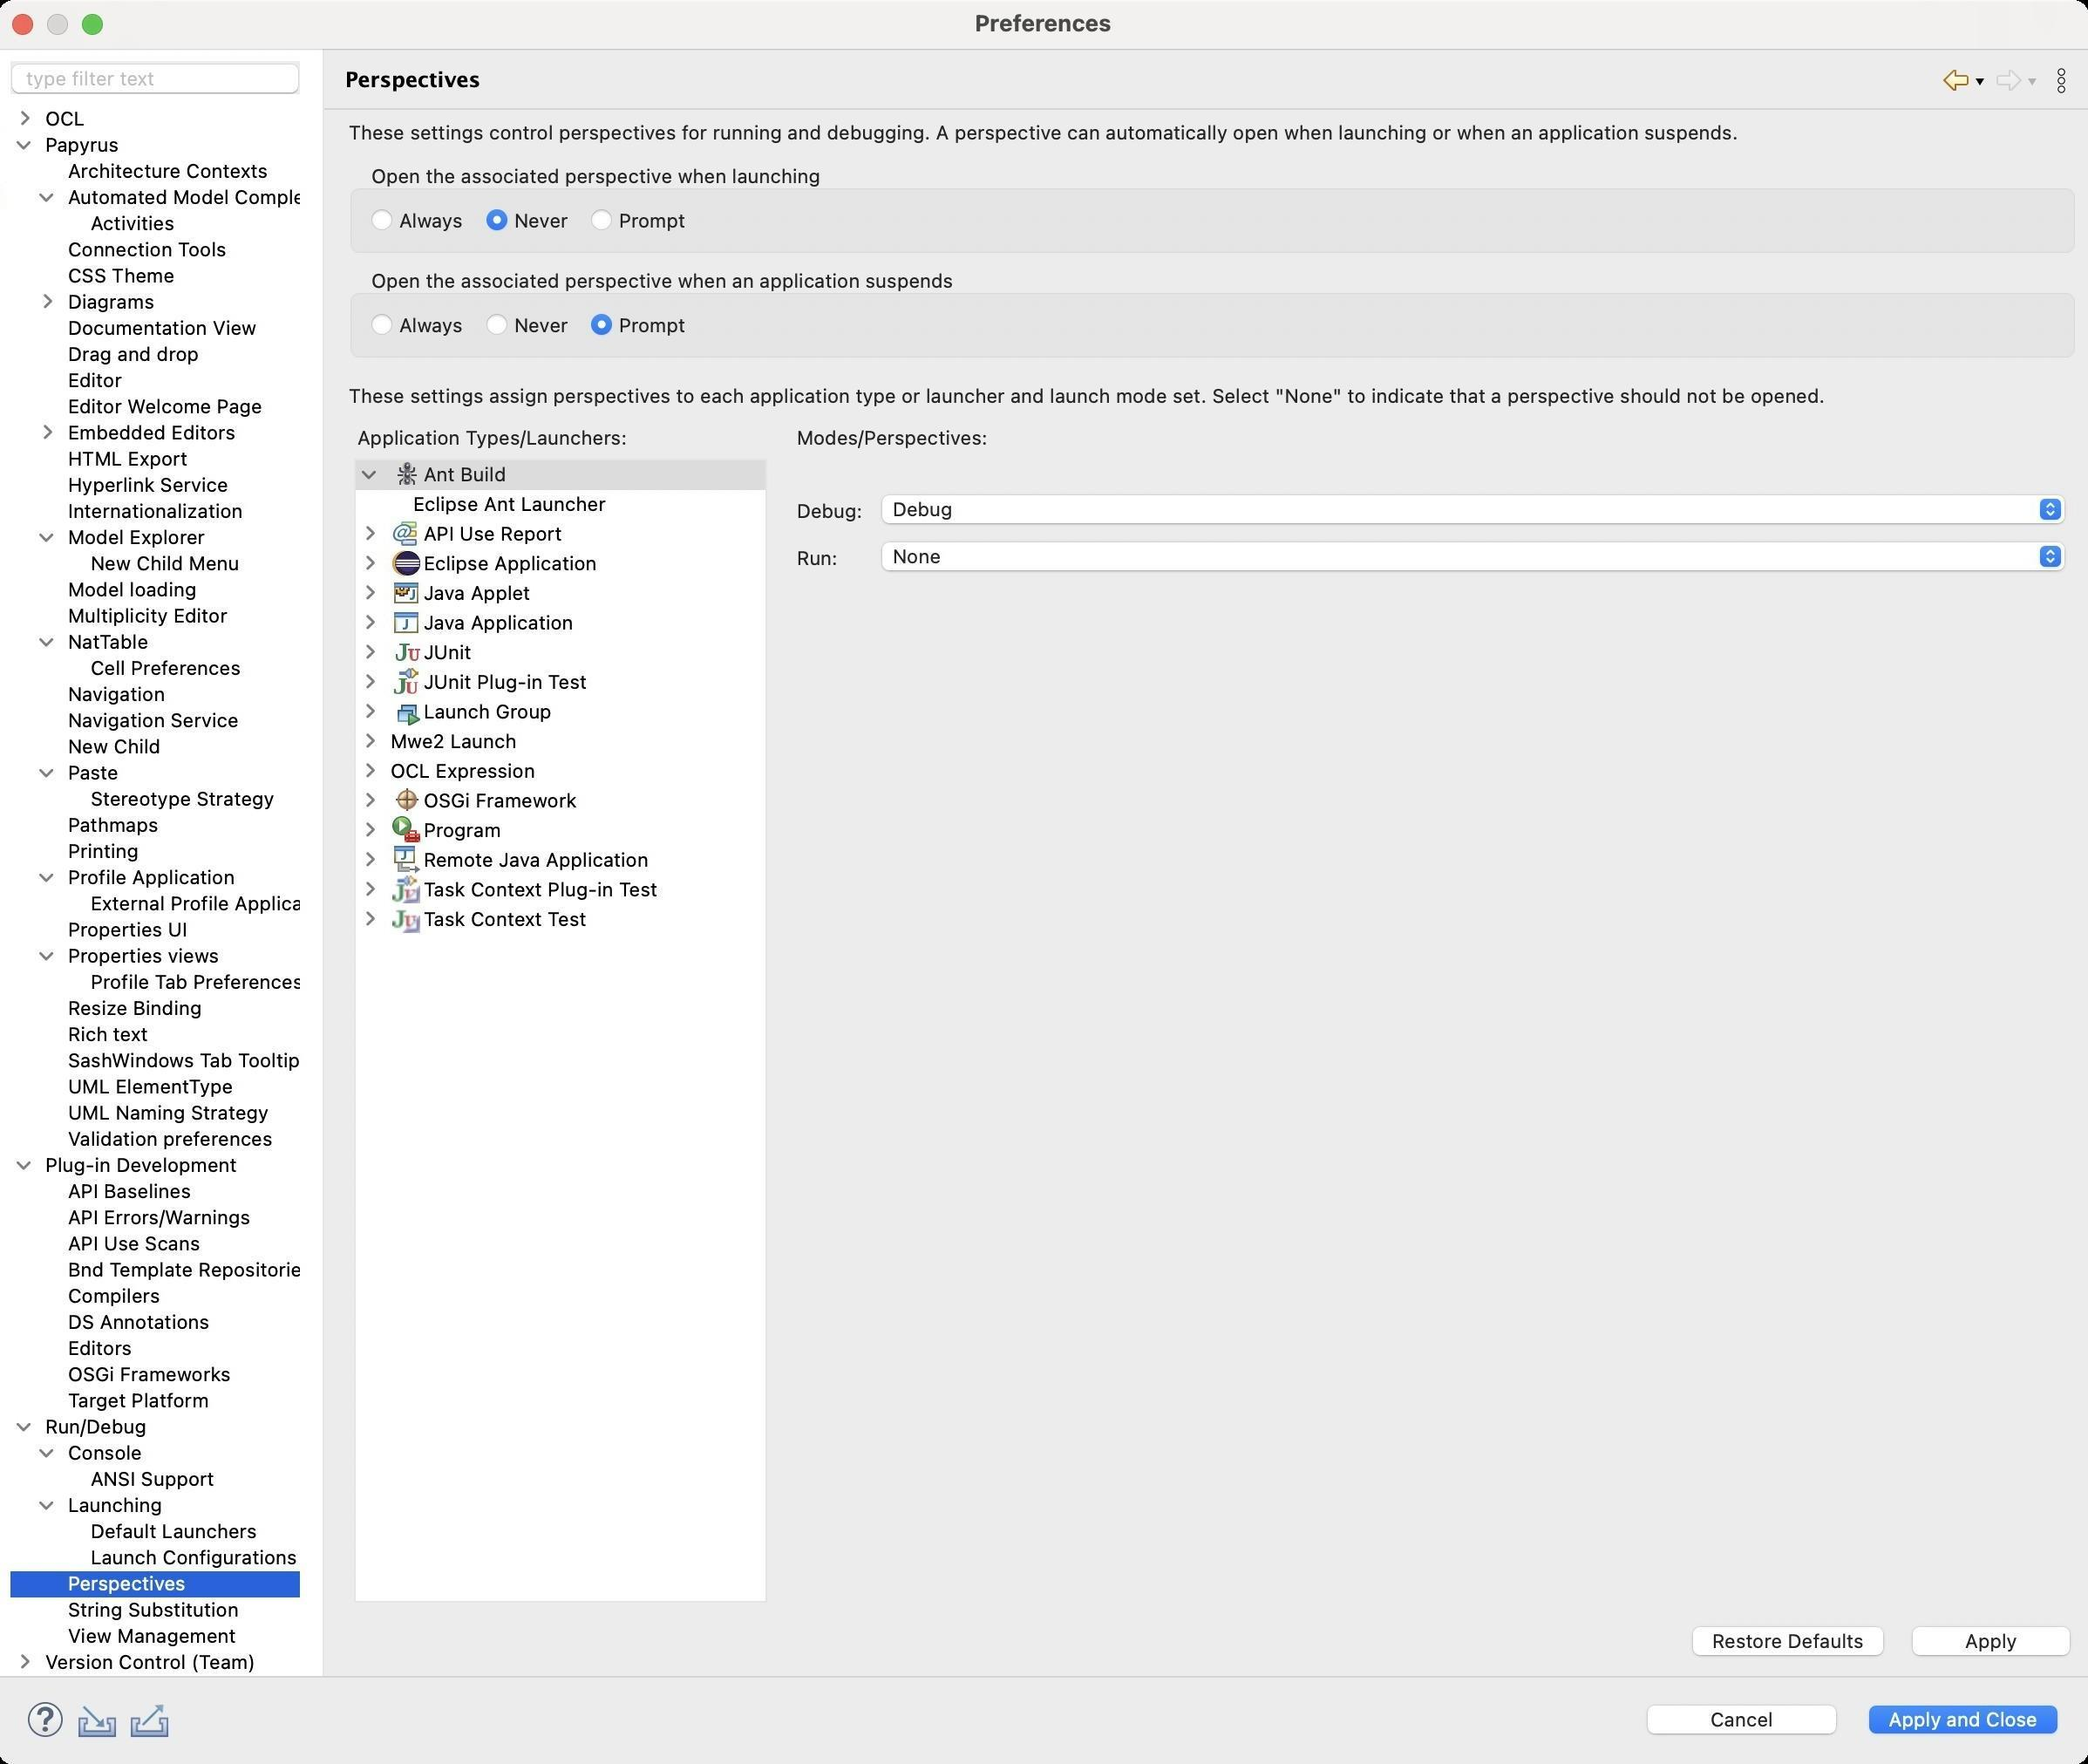
Accessibility tree:
{"name": "Preferences", "role": "AXWindow", "description": null, "role_description": "standard window", "value": null, "position": "480.00;38.00", "size": "1199;1012", "children": [{"name": "Apply_and_Close", "role": "AXButton", "description": null, "role_description": "button", "value": null, "position": "1067.00;974.00", "size": "120;27", "children": []}, {"name": "Cancel", "role": "AXButton", "description": null, "role_description": "button", "value": null, "position": "940.00;974.00", "size": "120;27", "children": []}, {"name": null, "role": "AXToolbar", "description": null, "role_description": "toolbar", "value": null, "position": "12.00;972.00", "size": "90;30", "children": [{"name": "Help", "role": "AXCheckBox", "description": null, "role_description": "checkbox", "value": 0, "position": "12.00;972.00", "size": "30;30", "children": []}, {"name": "Import", "role": "AXButton", "description": null, "role_description": "button", "value": null, "position": "42.00;972.00", "size": "30;30", "children": []}, {"name": "Export", "role": "AXButton", "description": null, "role_description": "button", "value": null, "position": "72.00;972.00", "size": "30;30", "children": []}]}, {"name": null, "role": "AXScrollArea", "description": null, "role_description": "scroll area", "value": null, "position": "199.00;69.00", "size": "995;887", "children": [{"name": "Apply", "role": "AXButton", "description": null, "role_description": "button", "value": null, "position": "1092.00;929.00", "size": "102;27", "children": []}, {"name": "Restore_Defaults", "role": "AXButton", "description": null, "role_description": "button", "value": null, "position": "966.00;929.00", "size": "121;27", "children": []}, {"name": null, "role": "AXPopUpButton", "description": null, "role_description": "pop up button", "value": "None", "position": "503.00;309.00", "size": "686;22", "children": []}, {"name": null, "role": "AXStaticText", "description": null, "role_description": "text", "value": "Run:", "position": "456.00;313.00", "size": "42;14", "children": []}, {"name": null, "role": "AXPopUpButton", "description": null, "role_description": "pop up button", "value": "Debug", "position": "503.00;282.00", "size": "686;22", "children": []}, {"name": null, "role": "AXStaticText", "description": null, "role_description": "text", "value": "Debug:", "position": "456.00;286.00", "size": "42;14", "children": []}, {"name": null, "role": "AXStaticText", "description": null, "role_description": "text", "value": "", "position": "456.00;263.00", "size": "733;14", "children": []}, {"name": null, "role": "AXStaticText", "description": null, "role_description": "text", "value": "Modes/Perspectives:", "position": "456.00;244.00", "size": "733;14", "children": []}, {"name": null, "role": "AXScrollArea", "description": null, "role_description": "scroll area", "value": null, "position": "204.00;263.00", "size": "237;656", "children": [{"name": null, "role": "AXOutline", "description": null, "role_description": "outline", "value": null, "position": "205.00;264.00", "size": "235;654", "children": [{"name": null, "role": "AXRow", "description": null, "role_description": "outline row", "value": null, "position": "205.00;264.00", "size": "235;17", "children": [{"name": null, "role": "AXGroup", "description": null, "role_description": "group", "value": null, "position": "205.00;264.00", "size": "174;17", "children": [{"name": null, "role": "AXDisclosureTriangle", "description": null, "role_description": "disclosure triangle", "value": 1, "position": "207.00;264.00", "size": "12;16", "children": []}, {"name": null, "role": "AXStaticText", "description": null, "role_description": "text", "value": "Ant Build", "position": "223.00;264.00", "size": "155;16", "children": []}]}]}, {"name": null, "role": "AXRow", "description": null, "role_description": "outline row", "value": null, "position": "205.00;281.00", "size": "235;17", "children": [{"name": null, "role": "AXStaticText", "description": null, "role_description": "text", "value": "Eclipse Ant Launcher", "position": "236.00;281.00", "size": "142;16", "children": []}]}, {"name": null, "role": "AXRow", "description": null, "role_description": "outline row", "value": null, "position": "205.00;298.00", "size": "235;17", "children": [{"name": null, "role": "AXGroup", "description": null, "role_description": "group", "value": null, "position": "205.00;298.00", "size": "174;17", "children": [{"name": null, "role": "AXDisclosureTriangle", "description": null, "role_description": "disclosure triangle", "value": 0, "position": "207.00;298.00", "size": "12;16", "children": []}, {"name": null, "role": "AXStaticText", "description": null, "role_description": "text", "value": "API Use Report", "position": "223.00;298.00", "size": "155;16", "children": []}]}]}, {"name": null, "role": "AXRow", "description": null, "role_description": "outline row", "value": null, "position": "205.00;315.00", "size": "235;17", "children": [{"name": null, "role": "AXGroup", "description": null, "role_description": "group", "value": null, "position": "205.00;315.00", "size": "174;17", "children": [{"name": null, "role": "AXDisclosureTriangle", "description": null, "role_description": "disclosure triangle", "value": 0, "position": "207.00;315.00", "size": "12;16", "children": []}, {"name": null, "role": "AXStaticText", "description": null, "role_description": "text", "value": "Eclipse Application", "position": "223.00;315.00", "size": "155;16", "children": []}]}]}, {"name": null, "role": "AXRow", "description": null, "role_description": "outline row", "value": null, "position": "205.00;332.00", "size": "235;17", "children": [{"name": null, "role": "AXGroup", "description": null, "role_description": "group", "value": null, "position": "205.00;332.00", "size": "174;17", "children": [{"name": null, "role": "AXDisclosureTriangle", "description": null, "role_description": "disclosure triangle", "value": 0, "position": "207.00;332.00", "size": "12;16", "children": []}, {"name": null, "role": "AXStaticText", "description": null, "role_description": "text", "value": "Java Applet", "position": "223.00;332.00", "size": "155;16", "children": []}]}]}, {"name": null, "role": "AXRow", "description": null, "role_description": "outline row", "value": null, "position": "205.00;349.00", "size": "235;17", "children": [{"name": null, "role": "AXGroup", "description": null, "role_description": "group", "value": null, "position": "205.00;349.00", "size": "174;17", "children": [{"name": null, "role": "AXDisclosureTriangle", "description": null, "role_description": "disclosure triangle", "value": 0, "position": "207.00;349.00", "size": "12;16", "children": []}, {"name": null, "role": "AXStaticText", "description": null, "role_description": "text", "value": "Java Application", "position": "223.00;349.00", "size": "155;16", "children": []}]}]}, {"name": null, "role": "AXRow", "description": null, "role_description": "outline row", "value": null, "position": "205.00;366.00", "size": "235;17", "children": [{"name": null, "role": "AXGroup", "description": null, "role_description": "group", "value": null, "position": "205.00;366.00", "size": "174;17", "children": [{"name": null, "role": "AXDisclosureTriangle", "description": null, "role_description": "disclosure triangle", "value": 0, "position": "207.00;366.00", "size": "12;16", "children": []}, {"name": null, "role": "AXStaticText", "description": null, "role_description": "text", "value": "JUnit", "position": "223.00;366.00", "size": "155;16", "children": []}]}]}, {"name": null, "role": "AXRow", "description": null, "role_description": "outline row", "value": null, "position": "205.00;383.00", "size": "235;17", "children": [{"name": null, "role": "AXGroup", "description": null, "role_description": "group", "value": null, "position": "205.00;383.00", "size": "174;17", "children": [{"name": null, "role": "AXDisclosureTriangle", "description": null, "role_description": "disclosure triangle", "value": 0, "position": "207.00;383.00", "size": "12;16", "children": []}, {"name": null, "role": "AXStaticText", "description": null, "role_description": "text", "value": "JUnit Plug-in Test", "position": "223.00;383.00", "size": "155;16", "children": []}]}]}, {"name": null, "role": "AXRow", "description": null, "role_description": "outline row", "value": null, "position": "205.00;400.00", "size": "235;17", "children": [{"name": null, "role": "AXGroup", "description": null, "role_description": "group", "value": null, "position": "205.00;400.00", "size": "174;17", "children": [{"name": null, "role": "AXDisclosureTriangle", "description": null, "role_description": "disclosure triangle", "value": 0, "position": "207.00;400.00", "size": "12;16", "children": []}, {"name": null, "role": "AXStaticText", "description": null, "role_description": "text", "value": "Launch Group", "position": "223.00;400.00", "size": "155;16", "children": []}]}]}, {"name": null, "role": "AXRow", "description": null, "role_description": "outline row", "value": null, "position": "205.00;417.00", "size": "235;17", "children": [{"name": null, "role": "AXGroup", "description": null, "role_description": "group", "value": null, "position": "205.00;417.00", "size": "174;17", "children": [{"name": null, "role": "AXDisclosureTriangle", "description": null, "role_description": "disclosure triangle", "value": 0, "position": "207.00;417.00", "size": "12;16", "children": []}, {"name": null, "role": "AXStaticText", "description": null, "role_description": "text", "value": "Mwe2 Launch", "position": "223.00;417.00", "size": "155;16", "children": []}]}]}, {"name": null, "role": "AXRow", "description": null, "role_description": "outline row", "value": null, "position": "205.00;434.00", "size": "235;17", "children": [{"name": null, "role": "AXGroup", "description": null, "role_description": "group", "value": null, "position": "205.00;434.00", "size": "174;17", "children": [{"name": null, "role": "AXDisclosureTriangle", "description": null, "role_description": "disclosure triangle", "value": 0, "position": "207.00;434.00", "size": "12;16", "children": []}, {"name": null, "role": "AXStaticText", "description": null, "role_description": "text", "value": "OCL Expression", "position": "223.00;434.00", "size": "155;16", "children": []}]}]}, {"name": null, "role": "AXRow", "description": null, "role_description": "outline row", "value": null, "position": "205.00;451.00", "size": "235;17", "children": [{"name": null, "role": "AXGroup", "description": null, "role_description": "group", "value": null, "position": "205.00;451.00", "size": "174;17", "children": [{"name": null, "role": "AXDisclosureTriangle", "description": null, "role_description": "disclosure triangle", "value": 0, "position": "207.00;451.00", "size": "12;16", "children": []}, {"name": null, "role": "AXStaticText", "description": null, "role_description": "text", "value": "OSGi Framework", "position": "223.00;451.00", "size": "155;16", "children": []}]}]}, {"name": null, "role": "AXRow", "description": null, "role_description": "outline row", "value": null, "position": "205.00;468.00", "size": "235;17", "children": [{"name": null, "role": "AXGroup", "description": null, "role_description": "group", "value": null, "position": "205.00;468.00", "size": "174;17", "children": [{"name": null, "role": "AXDisclosureTriangle", "description": null, "role_description": "disclosure triangle", "value": 0, "position": "207.00;468.00", "size": "12;16", "children": []}, {"name": null, "role": "AXStaticText", "description": null, "role_description": "text", "value": "Program", "position": "223.00;468.00", "size": "155;16", "children": []}]}]}, {"name": null, "role": "AXRow", "description": null, "role_description": "outline row", "value": null, "position": "205.00;485.00", "size": "235;17", "children": [{"name": null, "role": "AXGroup", "description": null, "role_description": "group", "value": null, "position": "205.00;485.00", "size": "174;17", "children": [{"name": null, "role": "AXDisclosureTriangle", "description": null, "role_description": "disclosure triangle", "value": 0, "position": "207.00;485.00", "size": "12;16", "children": []}, {"name": null, "role": "AXStaticText", "description": null, "role_description": "text", "value": "Remote Java Application", "position": "223.00;485.00", "size": "155;16", "children": []}]}]}, {"name": null, "role": "AXRow", "description": null, "role_description": "outline row", "value": null, "position": "205.00;502.00", "size": "235;17", "children": [{"name": null, "role": "AXGroup", "description": null, "role_description": "group", "value": null, "position": "205.00;502.00", "size": "174;17", "children": [{"name": null, "role": "AXDisclosureTriangle", "description": null, "role_description": "disclosure triangle", "value": 0, "position": "207.00;502.00", "size": "12;16", "children": []}, {"name": null, "role": "AXStaticText", "description": null, "role_description": "text", "value": "Task Context Plug-in Test", "position": "223.00;502.00", "size": "155;16", "children": []}]}]}, {"name": null, "role": "AXRow", "description": null, "role_description": "outline row", "value": null, "position": "205.00;519.00", "size": "235;17", "children": [{"name": null, "role": "AXGroup", "description": null, "role_description": "group", "value": null, "position": "205.00;519.00", "size": "174;17", "children": [{"name": null, "role": "AXDisclosureTriangle", "description": null, "role_description": "disclosure triangle", "value": 0, "position": "207.00;519.00", "size": "12;16", "children": []}, {"name": null, "role": "AXStaticText", "description": null, "role_description": "text", "value": "Task Context Test", "position": "223.00;519.00", "size": "155;16", "children": []}]}]}, {"name": null, "role": "AXColumn", "description": null, "role_description": "column", "value": null, "position": "205.00;264.00", "size": "174;654", "children": []}]}]}, {"name": null, "role": "AXStaticText", "description": null, "role_description": "text", "value": "Application Types/Launchers:", "position": "204.00;244.00", "size": "237;14", "children": []}, {"name": null, "role": "AXStaticText", "description": null, "role_description": "text", "value": "These settings assign perspectives to each application type or launcher and launch mode set. Select \"None\" to indicate that a perspective should not be opened.", "position": "199.00;220.00", "size": "995;14", "children": []}, {"name": null, "role": "AXStaticText", "description": null, "role_description": "text", "value": "", "position": "199.00;214.00", "size": "995;1", "children": []}, {"name": null, "role": "AXGroup", "description": null, "role_description": "group", "value": null, "position": "199.00;154.00", "size": "995;55", "children": [{"name": "Prompt", "role": "AXRadioButton", "description": null, "role_description": "radio button", "value": 1, "position": "339.00;179.00", "size": "60;15", "children": []}, {"name": "Never", "role": "AXRadioButton", "description": null, "role_description": "radio button", "value": 0, "position": "279.00;179.00", "size": "52;15", "children": []}, {"name": "Always", "role": "AXRadioButton", "description": null, "role_description": "radio button", "value": 0, "position": "213.00;179.00", "size": "58;15", "children": []}, {"name": null, "role": "AXStaticText", "description": null, "role_description": "text", "value": "Open the associated perspective when an application suspends", "position": "210.00;154.00", "size": "342;14", "children": []}]}, {"name": null, "role": "AXGroup", "description": null, "role_description": "group", "value": null, "position": "199.00;94.00", "size": "995;55", "children": [{"name": "Prompt", "role": "AXRadioButton", "description": null, "role_description": "radio button", "value": 0, "position": "339.00;119.00", "size": "60;15", "children": []}, {"name": "Never", "role": "AXRadioButton", "description": null, "role_description": "radio button", "value": 1, "position": "279.00;119.00", "size": "52;15", "children": []}, {"name": "Always", "role": "AXRadioButton", "description": null, "role_description": "radio button", "value": 0, "position": "213.00;119.00", "size": "58;15", "children": []}, {"name": null, "role": "AXStaticText", "description": null, "role_description": "text", "value": "Open the associated perspective when launching", "position": "210.00;94.00", "size": "266;14", "children": []}]}, {"name": null, "role": "AXStaticText", "description": null, "role_description": "text", "value": "", "position": "199.00;88.00", "size": "995;1", "children": []}, {"name": null, "role": "AXStaticText", "description": null, "role_description": "text", "value": "These settings control perspectives for running and debugging. A perspective can automatically open when launching or when an application suspends.", "position": "199.00;69.00", "size": "995;14", "children": []}]}, {"name": null, "role": "AXToolbar", "description": "", "role_description": "toolbar", "value": null, "position": "1112.00;35.00", "size": "82;22", "children": [{"name": "Back_to_Launch_Configurations", "role": "AXMenuButton", "description": null, "role_description": "menu button", "value": null, "position": "1112.00;35.00", "size": "22;22", "children": []}, {"name": "Forward", "role": "AXMenuButton", "description": null, "role_description": "menu button", "value": null, "position": "1142.00;35.00", "size": "22;22", "children": []}, {"name": "Additional_Dialog_Actions", "role": "AXButton", "description": null, "role_description": "button", "value": null, "position": "1172.00;35.00", "size": "22;22", "children": []}]}, {"name": null, "role": "AXStaticText", "description": "", "role_description": "text", "value": "Perspectives", "position": "196.00;35.00", "size": "909;21", "children": []}, {"name": null, "role": "AXSplitter", "description": null, "role_description": "splitter", "value": 180, "position": "180.00;28.00", "size": "5;933", "children": []}, {"name": null, "role": "AXScrollArea", "description": null, "role_description": "scroll area", "value": null, "position": "7.00;59.00", "size": "166;902", "children": [{"name": null, "role": "AXOutline", "description": null, "role_description": "outline", "value": null, "position": "7.00;-674.00", "size": "217;1635", "children": [{"name": null, "role": "AXRow", "description": null, "role_description": "outline row", "value": null, "position": "7.00;-674.00", "size": "217;15", "children": [{"name": null, "role": "AXGroup", "description": null, "role_description": "group", "value": null, "position": "7.00;-674.00", "size": "217;15", "children": [{"name": null, "role": "AXDisclosureTriangle", "description": null, "role_description": "disclosure triangle", "value": 0, "position": "9.00;-674.00", "size": "12;14", "children": []}, {"name": null, "role": "AXStaticText", "description": null, "role_description": "text", "value": "General", "position": "25.00;-674.00", "size": "198;14", "children": []}]}]}, {"name": null, "role": "AXRow", "description": null, "role_description": "outline row", "value": null, "position": "7.00;-659.00", "size": "217;15", "children": [{"name": null, "role": "AXGroup", "description": null, "role_description": "group", "value": null, "position": "7.00;-659.00", "size": "217;15", "children": [{"name": null, "role": "AXDisclosureTriangle", "description": null, "role_description": "disclosure triangle", "value": 0, "position": "9.00;-659.00", "size": "12;14", "children": []}, {"name": null, "role": "AXStaticText", "description": null, "role_description": "text", "value": "Alf", "position": "25.00;-659.00", "size": "198;14", "children": []}]}]}, {"name": null, "role": "AXRow", "description": null, "role_description": "outline row", "value": null, "position": "7.00;-644.00", "size": "217;15", "children": [{"name": null, "role": "AXGroup", "description": null, "role_description": "group", "value": null, "position": "7.00;-644.00", "size": "217;15", "children": [{"name": null, "role": "AXDisclosureTriangle", "description": null, "role_description": "disclosure triangle", "value": 0, "position": "9.00;-644.00", "size": "12;14", "children": []}, {"name": null, "role": "AXStaticText", "description": null, "role_description": "text", "value": "Ant", "position": "25.00;-644.00", "size": "198;14", "children": []}]}]}, {"name": null, "role": "AXRow", "description": null, "role_description": "outline row", "value": null, "position": "7.00;-629.00", "size": "217;15", "children": [{"name": null, "role": "AXGroup", "description": null, "role_description": "group", "value": null, "position": "7.00;-629.00", "size": "217;15", "children": [{"name": null, "role": "AXDisclosureTriangle", "description": null, "role_description": "disclosure triangle", "value": 0, "position": "9.00;-629.00", "size": "12;14", "children": []}, {"name": null, "role": "AXStaticText", "description": null, "role_description": "text", "value": "Context", "position": "25.00;-629.00", "size": "198;14", "children": []}]}]}, {"name": null, "role": "AXRow", "description": null, "role_description": "outline row", "value": null, "position": "7.00;-614.00", "size": "217;15", "children": [{"name": null, "role": "AXGroup", "description": null, "role_description": "group", "value": null, "position": "7.00;-614.00", "size": "217;15", "children": [{"name": null, "role": "AXDisclosureTriangle", "description": null, "role_description": "disclosure triangle", "value": 0, "position": "9.00;-614.00", "size": "12;14", "children": []}, {"name": null, "role": "AXStaticText", "description": null, "role_description": "text", "value": "CSS", "position": "25.00;-614.00", "size": "198;14", "children": []}]}]}, {"name": null, "role": "AXRow", "description": null, "role_description": "outline row", "value": null, "position": "7.00;-599.00", "size": "217;15", "children": [{"name": null, "role": "AXGroup", "description": null, "role_description": "group", "value": null, "position": "7.00;-599.00", "size": "217;15", "children": [{"name": null, "role": "AXDisclosureTriangle", "description": null, "role_description": "disclosure triangle", "value": 0, "position": "9.00;-599.00", "size": "12;14", "children": []}, {"name": null, "role": "AXStaticText", "description": null, "role_description": "text", "value": "EMF Compare", "position": "25.00;-599.00", "size": "198;14", "children": []}]}]}, {"name": null, "role": "AXRow", "description": null, "role_description": "outline row", "value": null, "position": "7.00;-584.00", "size": "217;15", "children": [{"name": null, "role": "AXGroup", "description": null, "role_description": "group", "value": null, "position": "7.00;-584.00", "size": "217;15", "children": [{"name": null, "role": "AXDisclosureTriangle", "description": null, "role_description": "disclosure triangle", "value": 0, "position": "9.00;-584.00", "size": "12;14", "children": []}, {"name": null, "role": "AXStaticText", "description": null, "role_description": "text", "value": "Help", "position": "25.00;-584.00", "size": "198;14", "children": []}]}]}, {"name": null, "role": "AXRow", "description": null, "role_description": "outline row", "value": null, "position": "7.00;-569.00", "size": "217;15", "children": [{"name": null, "role": "AXGroup", "description": null, "role_description": "group", "value": null, "position": "7.00;-569.00", "size": "217;15", "children": [{"name": null, "role": "AXDisclosureTriangle", "description": null, "role_description": "disclosure triangle", "value": 0, "position": "9.00;-569.00", "size": "12;14", "children": []}, {"name": null, "role": "AXStaticText", "description": null, "role_description": "text", "value": "Install/Update", "position": "25.00;-569.00", "size": "198;14", "children": []}]}]}, {"name": null, "role": "AXRow", "description": null, "role_description": "outline row", "value": null, "position": "7.00;-554.00", "size": "217;15", "children": [{"name": null, "role": "AXGroup", "description": null, "role_description": "group", "value": null, "position": "7.00;-554.00", "size": "217;15", "children": [{"name": null, "role": "AXDisclosureTriangle", "description": null, "role_description": "disclosure triangle", "value": 1, "position": "9.00;-554.00", "size": "12;14", "children": []}, {"name": null, "role": "AXStaticText", "description": null, "role_description": "text", "value": "Java", "position": "25.00;-554.00", "size": "198;14", "children": []}]}]}, {"name": null, "role": "AXRow", "description": null, "role_description": "outline row", "value": null, "position": "7.00;-539.00", "size": "217;15", "children": [{"name": null, "role": "AXGroup", "description": null, "role_description": "group", "value": null, "position": "7.00;-539.00", "size": "217;15", "children": [{"name": null, "role": "AXDisclosureTriangle", "description": null, "role_description": "disclosure triangle", "value": 0, "position": "22.00;-539.00", "size": "12;14", "children": []}, {"name": null, "role": "AXStaticText", "description": null, "role_description": "text", "value": "Appearance", "position": "38.00;-539.00", "size": "185;14", "children": []}]}]}, {"name": null, "role": "AXRow", "description": null, "role_description": "outline row", "value": null, "position": "7.00;-524.00", "size": "217;15", "children": [{"name": null, "role": "AXGroup", "description": null, "role_description": "group", "value": null, "position": "7.00;-524.00", "size": "217;15", "children": [{"name": null, "role": "AXDisclosureTriangle", "description": null, "role_description": "disclosure triangle", "value": 0, "position": "22.00;-524.00", "size": "12;14", "children": []}, {"name": null, "role": "AXStaticText", "description": null, "role_description": "text", "value": "Build Path", "position": "38.00;-524.00", "size": "185;14", "children": []}]}]}, {"name": null, "role": "AXRow", "description": null, "role_description": "outline row", "value": null, "position": "7.00;-509.00", "size": "217;15", "children": [{"name": null, "role": "AXStaticText", "description": null, "role_description": "text", "value": "Bytecode Outline", "position": "38.00;-509.00", "size": "185;14", "children": []}]}, {"name": null, "role": "AXRow", "description": null, "role_description": "outline row", "value": null, "position": "7.00;-494.00", "size": "217;15", "children": [{"name": null, "role": "AXGroup", "description": null, "role_description": "group", "value": null, "position": "7.00;-494.00", "size": "217;15", "children": [{"name": null, "role": "AXDisclosureTriangle", "description": null, "role_description": "disclosure triangle", "value": 0, "position": "22.00;-494.00", "size": "12;14", "children": []}, {"name": null, "role": "AXStaticText", "description": null, "role_description": "text", "value": "Code Style", "position": "38.00;-494.00", "size": "185;14", "children": []}]}]}, {"name": null, "role": "AXRow", "description": null, "role_description": "outline row", "value": null, "position": "7.00;-479.00", "size": "217;15", "children": [{"name": null, "role": "AXGroup", "description": null, "role_description": "group", "value": null, "position": "7.00;-479.00", "size": "217;15", "children": [{"name": null, "role": "AXDisclosureTriangle", "description": null, "role_description": "disclosure triangle", "value": 1, "position": "22.00;-479.00", "size": "12;14", "children": []}, {"name": null, "role": "AXStaticText", "description": null, "role_description": "text", "value": "Compiler", "position": "38.00;-479.00", "size": "185;14", "children": []}]}]}, {"name": null, "role": "AXRow", "description": null, "role_description": "outline row", "value": null, "position": "7.00;-464.00", "size": "217;15", "children": [{"name": null, "role": "AXStaticText", "description": null, "role_description": "text", "value": "Building", "position": "51.00;-464.00", "size": "172;14", "children": []}]}, {"name": null, "role": "AXRow", "description": null, "role_description": "outline row", "value": null, "position": "7.00;-449.00", "size": "217;15", "children": [{"name": null, "role": "AXStaticText", "description": null, "role_description": "text", "value": "Errors/Warnings", "position": "51.00;-449.00", "size": "172;14", "children": []}]}, {"name": null, "role": "AXRow", "description": null, "role_description": "outline row", "value": null, "position": "7.00;-434.00", "size": "217;15", "children": [{"name": null, "role": "AXStaticText", "description": null, "role_description": "text", "value": "Javadoc", "position": "51.00;-434.00", "size": "172;14", "children": []}]}, {"name": null, "role": "AXRow", "description": null, "role_description": "outline row", "value": null, "position": "7.00;-419.00", "size": "217;15", "children": [{"name": null, "role": "AXStaticText", "description": null, "role_description": "text", "value": "Task Tags", "position": "51.00;-419.00", "size": "172;14", "children": []}]}, {"name": null, "role": "AXRow", "description": null, "role_description": "outline row", "value": null, "position": "7.00;-404.00", "size": "217;15", "children": [{"name": null, "role": "AXGroup", "description": null, "role_description": "group", "value": null, "position": "7.00;-404.00", "size": "217;15", "children": [{"name": null, "role": "AXDisclosureTriangle", "description": null, "role_description": "disclosure triangle", "value": 1, "position": "22.00;-404.00", "size": "12;14", "children": []}, {"name": null, "role": "AXStaticText", "description": null, "role_description": "text", "value": "Debug", "position": "38.00;-404.00", "size": "185;14", "children": []}]}]}, {"name": null, "role": "AXRow", "description": null, "role_description": "outline row", "value": null, "position": "7.00;-389.00", "size": "217;15", "children": [{"name": null, "role": "AXStaticText", "description": null, "role_description": "text", "value": "Detail Formatters", "position": "51.00;-389.00", "size": "172;14", "children": []}]}, {"name": null, "role": "AXRow", "description": null, "role_description": "outline row", "value": null, "position": "7.00;-374.00", "size": "217;15", "children": [{"name": null, "role": "AXStaticText", "description": null, "role_description": "text", "value": "Heap Walking", "position": "51.00;-374.00", "size": "172;14", "children": []}]}, {"name": null, "role": "AXRow", "description": null, "role_description": "outline row", "value": null, "position": "7.00;-359.00", "size": "217;15", "children": [{"name": null, "role": "AXStaticText", "description": null, "role_description": "text", "value": "Logical Structures", "position": "51.00;-359.00", "size": "172;14", "children": []}]}, {"name": null, "role": "AXRow", "description": null, "role_description": "outline row", "value": null, "position": "7.00;-344.00", "size": "217;15", "children": [{"name": null, "role": "AXStaticText", "description": null, "role_description": "text", "value": "Primitive Display Options", "position": "51.00;-344.00", "size": "172;14", "children": []}]}, {"name": null, "role": "AXRow", "description": null, "role_description": "outline row", "value": null, "position": "7.00;-329.00", "size": "217;15", "children": [{"name": null, "role": "AXStaticText", "description": null, "role_description": "text", "value": "Step Filtering", "position": "51.00;-329.00", "size": "172;14", "children": []}]}, {"name": null, "role": "AXRow", "description": null, "role_description": "outline row", "value": null, "position": "7.00;-314.00", "size": "217;15", "children": [{"name": null, "role": "AXGroup", "description": null, "role_description": "group", "value": null, "position": "7.00;-314.00", "size": "217;15", "children": [{"name": null, "role": "AXDisclosureTriangle", "description": null, "role_description": "disclosure triangle", "value": 1, "position": "22.00;-314.00", "size": "12;14", "children": []}, {"name": null, "role": "AXStaticText", "description": null, "role_description": "text", "value": "Editor", "position": "38.00;-314.00", "size": "185;14", "children": []}]}]}, {"name": null, "role": "AXRow", "description": null, "role_description": "outline row", "value": null, "position": "7.00;-299.00", "size": "217;15", "children": [{"name": null, "role": "AXStaticText", "description": null, "role_description": "text", "value": "Code Minings", "position": "51.00;-299.00", "size": "172;14", "children": []}]}, {"name": null, "role": "AXRow", "description": null, "role_description": "outline row", "value": null, "position": "7.00;-284.00", "size": "217;15", "children": [{"name": null, "role": "AXGroup", "description": null, "role_description": "group", "value": null, "position": "7.00;-284.00", "size": "217;15", "children": [{"name": null, "role": "AXDisclosureTriangle", "description": null, "role_description": "disclosure triangle", "value": 1, "position": "35.00;-284.00", "size": "12;14", "children": []}, {"name": null, "role": "AXStaticText", "description": null, "role_description": "text", "value": "Content Assist", "position": "51.00;-284.00", "size": "172;14", "children": []}]}]}, {"name": null, "role": "AXRow", "description": null, "role_description": "outline row", "value": null, "position": "7.00;-269.00", "size": "217;15", "children": [{"name": null, "role": "AXStaticText", "description": null, "role_description": "text", "value": "Advanced", "position": "64.00;-269.00", "size": "159;14", "children": []}]}, {"name": null, "role": "AXRow", "description": null, "role_description": "outline row", "value": null, "position": "7.00;-254.00", "size": "217;15", "children": [{"name": null, "role": "AXStaticText", "description": null, "role_description": "text", "value": "Favorites", "position": "64.00;-254.00", "size": "159;14", "children": []}]}, {"name": null, "role": "AXRow", "description": null, "role_description": "outline row", "value": null, "position": "7.00;-239.00", "size": "217;15", "children": [{"name": null, "role": "AXStaticText", "description": null, "role_description": "text", "value": "Folding", "position": "51.00;-239.00", "size": "172;14", "children": []}]}, {"name": null, "role": "AXRow", "description": null, "role_description": "outline row", "value": null, "position": "7.00;-224.00", "size": "217;15", "children": [{"name": null, "role": "AXStaticText", "description": null, "role_description": "text", "value": "Hovers", "position": "51.00;-224.00", "size": "172;14", "children": []}]}, {"name": null, "role": "AXRow", "description": null, "role_description": "outline row", "value": null, "position": "7.00;-209.00", "size": "217;15", "children": [{"name": null, "role": "AXStaticText", "description": null, "role_description": "text", "value": "Mark Occurrences", "position": "51.00;-209.00", "size": "172;14", "children": []}]}, {"name": null, "role": "AXRow", "description": null, "role_description": "outline row", "value": null, "position": "7.00;-194.00", "size": "217;15", "children": [{"name": null, "role": "AXStaticText", "description": null, "role_description": "text", "value": "Save Actions", "position": "51.00;-194.00", "size": "172;14", "children": []}]}, {"name": null, "role": "AXRow", "description": null, "role_description": "outline row", "value": null, "position": "7.00;-179.00", "size": "217;15", "children": [{"name": null, "role": "AXStaticText", "description": null, "role_description": "text", "value": "Syntax Coloring", "position": "51.00;-179.00", "size": "172;14", "children": []}]}, {"name": null, "role": "AXRow", "description": null, "role_description": "outline row", "value": null, "position": "7.00;-164.00", "size": "217;15", "children": [{"name": null, "role": "AXStaticText", "description": null, "role_description": "text", "value": "Templates", "position": "51.00;-164.00", "size": "172;14", "children": []}]}, {"name": null, "role": "AXRow", "description": null, "role_description": "outline row", "value": null, "position": "7.00;-149.00", "size": "217;15", "children": [{"name": null, "role": "AXStaticText", "description": null, "role_description": "text", "value": "Typing", "position": "51.00;-149.00", "size": "172;14", "children": []}]}, {"name": null, "role": "AXRow", "description": null, "role_description": "outline row", "value": null, "position": "7.00;-134.00", "size": "217;15", "children": [{"name": null, "role": "AXGroup", "description": null, "role_description": "group", "value": null, "position": "7.00;-134.00", "size": "217;15", "children": [{"name": null, "role": "AXDisclosureTriangle", "description": null, "role_description": "disclosure triangle", "value": 1, "position": "22.00;-134.00", "size": "12;14", "children": []}, {"name": null, "role": "AXStaticText", "description": null, "role_description": "text", "value": "Installed JREs", "position": "38.00;-134.00", "size": "185;14", "children": []}]}]}, {"name": null, "role": "AXRow", "description": null, "role_description": "outline row", "value": null, "position": "7.00;-119.00", "size": "217;15", "children": [{"name": null, "role": "AXStaticText", "description": null, "role_description": "text", "value": "Execution Environments", "position": "51.00;-119.00", "size": "172;14", "children": []}]}, {"name": null, "role": "AXRow", "description": null, "role_description": "outline row", "value": null, "position": "7.00;-104.00", "size": "217;15", "children": [{"name": null, "role": "AXStaticText", "description": null, "role_description": "text", "value": "JUnit", "position": "38.00;-104.00", "size": "185;14", "children": []}]}, {"name": null, "role": "AXRow", "description": null, "role_description": "outline row", "value": null, "position": "7.00;-89.00", "size": "217;15", "children": [{"name": null, "role": "AXStaticText", "description": null, "role_description": "text", "value": "Launching", "position": "38.00;-89.00", "size": "185;14", "children": []}]}, {"name": null, "role": "AXRow", "description": null, "role_description": "outline row", "value": null, "position": "7.00;-74.00", "size": "217;15", "children": [{"name": null, "role": "AXStaticText", "description": null, "role_description": "text", "value": "Properties Files Editor", "position": "38.00;-74.00", "size": "185;14", "children": []}]}, {"name": null, "role": "AXRow", "description": null, "role_description": "outline row", "value": null, "position": "7.00;-59.00", "size": "217;15", "children": [{"name": null, "role": "AXGroup", "description": null, "role_description": "group", "value": null, "position": "7.00;-59.00", "size": "217;15", "children": [{"name": null, "role": "AXDisclosureTriangle", "description": null, "role_description": "disclosure triangle", "value": 1, "position": "9.00;-59.00", "size": "12;14", "children": []}, {"name": null, "role": "AXStaticText", "description": null, "role_description": "text", "value": "Logic Diagrams", "position": "25.00;-59.00", "size": "198;14", "children": []}]}]}, {"name": null, "role": "AXRow", "description": null, "role_description": "outline row", "value": null, "position": "7.00;-44.00", "size": "217;15", "children": [{"name": null, "role": "AXGroup", "description": null, "role_description": "group", "value": null, "position": "7.00;-44.00", "size": "217;15", "children": [{"name": null, "role": "AXDisclosureTriangle", "description": null, "role_description": "disclosure triangle", "value": 1, "position": "22.00;-44.00", "size": "12;14", "children": []}, {"name": null, "role": "AXStaticText", "description": null, "role_description": "text", "value": "Appearance", "position": "38.00;-44.00", "size": "185;14", "children": []}]}]}, {"name": null, "role": "AXRow", "description": null, "role_description": "outline row", "value": null, "position": "7.00;-29.00", "size": "217;15", "children": [{"name": null, "role": "AXStaticText", "description": null, "role_description": "text", "value": "Connections", "position": "51.00;-29.00", "size": "172;14", "children": []}]}, {"name": null, "role": "AXRow", "description": null, "role_description": "outline row", "value": null, "position": "7.00;-14.00", "size": "217;15", "children": [{"name": null, "role": "AXStaticText", "description": null, "role_description": "text", "value": "Path Maps", "position": "38.00;-14.00", "size": "185;14", "children": []}]}, {"name": null, "role": "AXRow", "description": null, "role_description": "outline row", "value": null, "position": "7.00;1.00", "size": "217;15", "children": [{"name": null, "role": "AXStaticText", "description": null, "role_description": "text", "value": "Printing", "position": "38.00;1.00", "size": "185;14", "children": []}]}, {"name": null, "role": "AXRow", "description": null, "role_description": "outline row", "value": null, "position": "7.00;16.00", "size": "217;15", "children": [{"name": null, "role": "AXStaticText", "description": null, "role_description": "text", "value": "Rulers and Grid", "position": "38.00;16.00", "size": "185;14", "children": []}]}, {"name": null, "role": "AXRow", "description": null, "role_description": "outline row", "value": null, "position": "7.00;31.00", "size": "217;15", "children": [{"name": null, "role": "AXStaticText", "description": null, "role_description": "text", "value": "Model Editor", "position": "25.00;31.00", "size": "198;14", "children": []}]}, {"name": null, "role": "AXRow", "description": null, "role_description": "outline row", "value": null, "position": "7.00;46.00", "size": "217;15", "children": [{"name": null, "role": "AXGroup", "description": null, "role_description": "group", "value": null, "position": "7.00;46.00", "size": "217;15", "children": [{"name": null, "role": "AXDisclosureTriangle", "description": null, "role_description": "disclosure triangle", "value": 0, "position": "9.00;46.00", "size": "12;14", "children": []}, {"name": null, "role": "AXStaticText", "description": null, "role_description": "text", "value": "Model Validation", "position": "25.00;46.00", "size": "198;14", "children": []}]}]}, {"name": null, "role": "AXRow", "description": null, "role_description": "outline row", "value": null, "position": "7.00;61.00", "size": "217;15", "children": [{"name": null, "role": "AXGroup", "description": null, "role_description": "group", "value": null, "position": "7.00;61.00", "size": "217;15", "children": [{"name": null, "role": "AXDisclosureTriangle", "description": null, "role_description": "disclosure triangle", "value": 0, "position": "9.00;61.00", "size": "12;14", "children": []}, {"name": null, "role": "AXStaticText", "description": null, "role_description": "text", "value": "OCL", "position": "25.00;61.00", "size": "198;14", "children": []}]}]}, {"name": null, "role": "AXRow", "description": null, "role_description": "outline row", "value": null, "position": "7.00;76.00", "size": "217;15", "children": [{"name": null, "role": "AXGroup", "description": null, "role_description": "group", "value": null, "position": "7.00;76.00", "size": "217;15", "children": [{"name": null, "role": "AXDisclosureTriangle", "description": null, "role_description": "disclosure triangle", "value": 1, "position": "9.00;76.00", "size": "12;14", "children": []}, {"name": null, "role": "AXStaticText", "description": null, "role_description": "text", "value": "Papyrus", "position": "25.00;76.00", "size": "198;14", "children": []}]}]}, {"name": null, "role": "AXRow", "description": null, "role_description": "outline row", "value": null, "position": "7.00;91.00", "size": "217;15", "children": [{"name": null, "role": "AXStaticText", "description": null, "role_description": "text", "value": "Architecture Contexts", "position": "38.00;91.00", "size": "185;14", "children": []}]}, {"name": null, "role": "AXRow", "description": null, "role_description": "outline row", "value": null, "position": "7.00;106.00", "size": "217;15", "children": [{"name": null, "role": "AXGroup", "description": null, "role_description": "group", "value": null, "position": "7.00;106.00", "size": "217;15", "children": [{"name": null, "role": "AXDisclosureTriangle", "description": null, "role_description": "disclosure triangle", "value": 1, "position": "22.00;106.00", "size": "12;14", "children": []}, {"name": null, "role": "AXStaticText", "description": null, "role_description": "text", "value": "Automated Model Completion", "position": "38.00;106.00", "size": "185;14", "children": []}]}]}, {"name": null, "role": "AXRow", "description": null, "role_description": "outline row", "value": null, "position": "7.00;121.00", "size": "217;15", "children": [{"name": null, "role": "AXStaticText", "description": null, "role_description": "text", "value": "Activities", "position": "51.00;121.00", "size": "172;14", "children": []}]}, {"name": null, "role": "AXRow", "description": null, "role_description": "outline row", "value": null, "position": "7.00;136.00", "size": "217;15", "children": [{"name": null, "role": "AXStaticText", "description": null, "role_description": "text", "value": "Connection Tools", "position": "38.00;136.00", "size": "185;14", "children": []}]}, {"name": null, "role": "AXRow", "description": null, "role_description": "outline row", "value": null, "position": "7.00;151.00", "size": "217;15", "children": [{"name": null, "role": "AXStaticText", "description": null, "role_description": "text", "value": "CSS Theme", "position": "38.00;151.00", "size": "185;14", "children": []}]}, {"name": null, "role": "AXRow", "description": null, "role_description": "outline row", "value": null, "position": "7.00;166.00", "size": "217;15", "children": [{"name": null, "role": "AXGroup", "description": null, "role_description": "group", "value": null, "position": "7.00;166.00", "size": "217;15", "children": [{"name": null, "role": "AXDisclosureTriangle", "description": null, "role_description": "disclosure triangle", "value": 0, "position": "22.00;166.00", "size": "12;14", "children": []}, {"name": null, "role": "AXStaticText", "description": null, "role_description": "text", "value": "Diagrams", "position": "38.00;166.00", "size": "185;14", "children": []}]}]}, {"name": null, "role": "AXRow", "description": null, "role_description": "outline row", "value": null, "position": "7.00;181.00", "size": "217;15", "children": [{"name": null, "role": "AXStaticText", "description": null, "role_description": "text", "value": "Documentation View", "position": "38.00;181.00", "size": "185;14", "children": []}]}, {"name": null, "role": "AXRow", "description": null, "role_description": "outline row", "value": null, "position": "7.00;196.00", "size": "217;15", "children": [{"name": null, "role": "AXStaticText", "description": null, "role_description": "text", "value": "Drag and drop", "position": "38.00;196.00", "size": "185;14", "children": []}]}, {"name": null, "role": "AXRow", "description": null, "role_description": "outline row", "value": null, "position": "7.00;211.00", "size": "217;15", "children": [{"name": null, "role": "AXStaticText", "description": null, "role_description": "text", "value": "Editor", "position": "38.00;211.00", "size": "185;14", "children": []}]}, {"name": null, "role": "AXRow", "description": null, "role_description": "outline row", "value": null, "position": "7.00;226.00", "size": "217;15", "children": [{"name": null, "role": "AXStaticText", "description": null, "role_description": "text", "value": "Editor Welcome Page", "position": "38.00;226.00", "size": "185;14", "children": []}]}, {"name": null, "role": "AXRow", "description": null, "role_description": "outline row", "value": null, "position": "7.00;241.00", "size": "217;15", "children": [{"name": null, "role": "AXGroup", "description": null, "role_description": "group", "value": null, "position": "7.00;241.00", "size": "217;15", "children": [{"name": null, "role": "AXDisclosureTriangle", "description": null, "role_description": "disclosure triangle", "value": 0, "position": "22.00;241.00", "size": "12;14", "children": []}, {"name": null, "role": "AXStaticText", "description": null, "role_description": "text", "value": "Embedded Editors", "position": "38.00;241.00", "size": "185;14", "children": []}]}]}, {"name": null, "role": "AXRow", "description": null, "role_description": "outline row", "value": null, "position": "7.00;256.00", "size": "217;15", "children": [{"name": null, "role": "AXStaticText", "description": null, "role_description": "text", "value": "HTML Export", "position": "38.00;256.00", "size": "185;14", "children": []}]}, {"name": null, "role": "AXRow", "description": null, "role_description": "outline row", "value": null, "position": "7.00;271.00", "size": "217;15", "children": [{"name": null, "role": "AXStaticText", "description": null, "role_description": "text", "value": "Hyperlink Service", "position": "38.00;271.00", "size": "185;14", "children": []}]}, {"name": null, "role": "AXRow", "description": null, "role_description": "outline row", "value": null, "position": "7.00;286.00", "size": "217;15", "children": [{"name": null, "role": "AXStaticText", "description": null, "role_description": "text", "value": "Internationalization", "position": "38.00;286.00", "size": "185;14", "children": []}]}, {"name": null, "role": "AXRow", "description": null, "role_description": "outline row", "value": null, "position": "7.00;301.00", "size": "217;15", "children": [{"name": null, "role": "AXGroup", "description": null, "role_description": "group", "value": null, "position": "7.00;301.00", "size": "217;15", "children": [{"name": null, "role": "AXDisclosureTriangle", "description": null, "role_description": "disclosure triangle", "value": 1, "position": "22.00;301.00", "size": "12;14", "children": []}, {"name": null, "role": "AXStaticText", "description": null, "role_description": "text", "value": "Model Explorer", "position": "38.00;301.00", "size": "185;14", "children": []}]}]}, {"name": null, "role": "AXRow", "description": null, "role_description": "outline row", "value": null, "position": "7.00;316.00", "size": "217;15", "children": [{"name": null, "role": "AXStaticText", "description": null, "role_description": "text", "value": "New Child Menu", "position": "51.00;316.00", "size": "172;14", "children": []}]}, {"name": null, "role": "AXRow", "description": null, "role_description": "outline row", "value": null, "position": "7.00;331.00", "size": "217;15", "children": [{"name": null, "role": "AXStaticText", "description": null, "role_description": "text", "value": "Model loading", "position": "38.00;331.00", "size": "185;14", "children": []}]}, {"name": null, "role": "AXRow", "description": null, "role_description": "outline row", "value": null, "position": "7.00;346.00", "size": "217;15", "children": [{"name": null, "role": "AXStaticText", "description": null, "role_description": "text", "value": "Multiplicity Editor", "position": "38.00;346.00", "size": "185;14", "children": []}]}, {"name": null, "role": "AXRow", "description": null, "role_description": "outline row", "value": null, "position": "7.00;361.00", "size": "217;15", "children": [{"name": null, "role": "AXGroup", "description": null, "role_description": "group", "value": null, "position": "7.00;361.00", "size": "217;15", "children": [{"name": null, "role": "AXDisclosureTriangle", "description": null, "role_description": "disclosure triangle", "value": 1, "position": "22.00;361.00", "size": "12;14", "children": []}, {"name": null, "role": "AXStaticText", "description": null, "role_description": "text", "value": "NatTable", "position": "38.00;361.00", "size": "185;14", "children": []}]}]}, {"name": null, "role": "AXRow", "description": null, "role_description": "outline row", "value": null, "position": "7.00;376.00", "size": "217;15", "children": [{"name": null, "role": "AXStaticText", "description": null, "role_description": "text", "value": "Cell Preferences", "position": "51.00;376.00", "size": "172;14", "children": []}]}, {"name": null, "role": "AXRow", "description": null, "role_description": "outline row", "value": null, "position": "7.00;391.00", "size": "217;15", "children": [{"name": null, "role": "AXStaticText", "description": null, "role_description": "text", "value": "Navigation", "position": "38.00;391.00", "size": "185;14", "children": []}]}, {"name": null, "role": "AXRow", "description": null, "role_description": "outline row", "value": null, "position": "7.00;406.00", "size": "217;15", "children": [{"name": null, "role": "AXStaticText", "description": null, "role_description": "text", "value": "Navigation Service", "position": "38.00;406.00", "size": "185;14", "children": []}]}, {"name": null, "role": "AXRow", "description": null, "role_description": "outline row", "value": null, "position": "7.00;421.00", "size": "217;15", "children": [{"name": null, "role": "AXStaticText", "description": null, "role_description": "text", "value": "New Child", "position": "38.00;421.00", "size": "185;14", "children": []}]}, {"name": null, "role": "AXRow", "description": null, "role_description": "outline row", "value": null, "position": "7.00;436.00", "size": "217;15", "children": [{"name": null, "role": "AXGroup", "description": null, "role_description": "group", "value": null, "position": "7.00;436.00", "size": "217;15", "children": [{"name": null, "role": "AXDisclosureTriangle", "description": null, "role_description": "disclosure triangle", "value": 1, "position": "22.00;436.00", "size": "12;14", "children": []}, {"name": null, "role": "AXStaticText", "description": null, "role_description": "text", "value": "Paste", "position": "38.00;436.00", "size": "185;14", "children": []}]}]}, {"name": null, "role": "AXRow", "description": null, "role_description": "outline row", "value": null, "position": "7.00;451.00", "size": "217;15", "children": [{"name": null, "role": "AXStaticText", "description": null, "role_description": "text", "value": "Stereotype Strategy", "position": "51.00;451.00", "size": "172;14", "children": []}]}, {"name": null, "role": "AXRow", "description": null, "role_description": "outline row", "value": null, "position": "7.00;466.00", "size": "217;15", "children": [{"name": null, "role": "AXStaticText", "description": null, "role_description": "text", "value": "Pathmaps", "position": "38.00;466.00", "size": "185;14", "children": []}]}, {"name": null, "role": "AXRow", "description": null, "role_description": "outline row", "value": null, "position": "7.00;481.00", "size": "217;15", "children": [{"name": null, "role": "AXStaticText", "description": null, "role_description": "text", "value": "Printing", "position": "38.00;481.00", "size": "185;14", "children": []}]}, {"name": null, "role": "AXRow", "description": null, "role_description": "outline row", "value": null, "position": "7.00;496.00", "size": "217;15", "children": [{"name": null, "role": "AXGroup", "description": null, "role_description": "group", "value": null, "position": "7.00;496.00", "size": "217;15", "children": [{"name": null, "role": "AXDisclosureTriangle", "description": null, "role_description": "disclosure triangle", "value": 1, "position": "22.00;496.00", "size": "12;14", "children": []}, {"name": null, "role": "AXStaticText", "description": null, "role_description": "text", "value": "Profile Application", "position": "38.00;496.00", "size": "185;14", "children": []}]}]}, {"name": null, "role": "AXRow", "description": null, "role_description": "outline row", "value": null, "position": "7.00;511.00", "size": "217;15", "children": [{"name": null, "role": "AXStaticText", "description": null, "role_description": "text", "value": "External Profile Applications tool", "position": "51.00;511.00", "size": "172;14", "children": []}]}, {"name": null, "role": "AXRow", "description": null, "role_description": "outline row", "value": null, "position": "7.00;526.00", "size": "217;15", "children": [{"name": null, "role": "AXStaticText", "description": null, "role_description": "text", "value": "Properties UI", "position": "38.00;526.00", "size": "185;14", "children": []}]}, {"name": null, "role": "AXRow", "description": null, "role_description": "outline row", "value": null, "position": "7.00;541.00", "size": "217;15", "children": [{"name": null, "role": "AXGroup", "description": null, "role_description": "group", "value": null, "position": "7.00;541.00", "size": "217;15", "children": [{"name": null, "role": "AXDisclosureTriangle", "description": null, "role_description": "disclosure triangle", "value": 1, "position": "22.00;541.00", "size": "12;14", "children": []}, {"name": null, "role": "AXStaticText", "description": null, "role_description": "text", "value": "Properties views", "position": "38.00;541.00", "size": "185;14", "children": []}]}]}, {"name": null, "role": "AXRow", "description": null, "role_description": "outline row", "value": null, "position": "7.00;556.00", "size": "217;15", "children": [{"name": null, "role": "AXStaticText", "description": null, "role_description": "text", "value": "Profile Tab Preferences", "position": "51.00;556.00", "size": "172;14", "children": []}]}, {"name": null, "role": "AXRow", "description": null, "role_description": "outline row", "value": null, "position": "7.00;571.00", "size": "217;15", "children": [{"name": null, "role": "AXStaticText", "description": null, "role_description": "text", "value": "Resize Binding", "position": "38.00;571.00", "size": "185;14", "children": []}]}, {"name": null, "role": "AXRow", "description": null, "role_description": "outline row", "value": null, "position": "7.00;586.00", "size": "217;15", "children": [{"name": null, "role": "AXStaticText", "description": null, "role_description": "text", "value": "Rich text", "position": "38.00;586.00", "size": "185;14", "children": []}]}, {"name": null, "role": "AXRow", "description": null, "role_description": "outline row", "value": null, "position": "7.00;601.00", "size": "217;15", "children": [{"name": null, "role": "AXStaticText", "description": null, "role_description": "text", "value": "SashWindows Tab Tooltips", "position": "38.00;601.00", "size": "185;14", "children": []}]}, {"name": null, "role": "AXRow", "description": null, "role_description": "outline row", "value": null, "position": "7.00;616.00", "size": "217;15", "children": [{"name": null, "role": "AXStaticText", "description": null, "role_description": "text", "value": "UML ElementType", "position": "38.00;616.00", "size": "185;14", "children": []}]}, {"name": null, "role": "AXRow", "description": null, "role_description": "outline row", "value": null, "position": "7.00;631.00", "size": "217;15", "children": [{"name": null, "role": "AXStaticText", "description": null, "role_description": "text", "value": "UML Naming Strategy", "position": "38.00;631.00", "size": "185;14", "children": []}]}, {"name": null, "role": "AXRow", "description": null, "role_description": "outline row", "value": null, "position": "7.00;646.00", "size": "217;15", "children": [{"name": null, "role": "AXStaticText", "description": null, "role_description": "text", "value": "Validation preferences", "position": "38.00;646.00", "size": "185;14", "children": []}]}, {"name": null, "role": "AXRow", "description": null, "role_description": "outline row", "value": null, "position": "7.00;661.00", "size": "217;15", "children": [{"name": null, "role": "AXGroup", "description": null, "role_description": "group", "value": null, "position": "7.00;661.00", "size": "217;15", "children": [{"name": null, "role": "AXDisclosureTriangle", "description": null, "role_description": "disclosure triangle", "value": 1, "position": "9.00;661.00", "size": "12;14", "children": []}, {"name": null, "role": "AXStaticText", "description": null, "role_description": "text", "value": "Plug-in Development", "position": "25.00;661.00", "size": "198;14", "children": []}]}]}, {"name": null, "role": "AXRow", "description": null, "role_description": "outline row", "value": null, "position": "7.00;676.00", "size": "217;15", "children": [{"name": null, "role": "AXStaticText", "description": null, "role_description": "text", "value": "API Baselines", "position": "38.00;676.00", "size": "185;14", "children": []}]}, {"name": null, "role": "AXRow", "description": null, "role_description": "outline row", "value": null, "position": "7.00;691.00", "size": "217;15", "children": [{"name": null, "role": "AXStaticText", "description": null, "role_description": "text", "value": "API Errors/Warnings", "position": "38.00;691.00", "size": "185;14", "children": []}]}, {"name": null, "role": "AXRow", "description": null, "role_description": "outline row", "value": null, "position": "7.00;706.00", "size": "217;15", "children": [{"name": null, "role": "AXStaticText", "description": null, "role_description": "text", "value": "API Use Scans", "position": "38.00;706.00", "size": "185;14", "children": []}]}, {"name": null, "role": "AXRow", "description": null, "role_description": "outline row", "value": null, "position": "7.00;721.00", "size": "217;15", "children": [{"name": null, "role": "AXStaticText", "description": null, "role_description": "text", "value": "Bnd Template Repositories", "position": "38.00;721.00", "size": "185;14", "children": []}]}, {"name": null, "role": "AXRow", "description": null, "role_description": "outline row", "value": null, "position": "7.00;736.00", "size": "217;15", "children": [{"name": null, "role": "AXStaticText", "description": null, "role_description": "text", "value": "Compilers", "position": "38.00;736.00", "size": "185;14", "children": []}]}, {"name": null, "role": "AXRow", "description": null, "role_description": "outline row", "value": null, "position": "7.00;751.00", "size": "217;15", "children": [{"name": null, "role": "AXStaticText", "description": null, "role_description": "text", "value": "DS Annotations", "position": "38.00;751.00", "size": "185;14", "children": []}]}, {"name": null, "role": "AXRow", "description": null, "role_description": "outline row", "value": null, "position": "7.00;766.00", "size": "217;15", "children": [{"name": null, "role": "AXStaticText", "description": null, "role_description": "text", "value": "Editors", "position": "38.00;766.00", "size": "185;14", "children": []}]}, {"name": null, "role": "AXRow", "description": null, "role_description": "outline row", "value": null, "position": "7.00;781.00", "size": "217;15", "children": [{"name": null, "role": "AXStaticText", "description": null, "role_description": "text", "value": "OSGi Frameworks", "position": "38.00;781.00", "size": "185;14", "children": []}]}, {"name": null, "role": "AXRow", "description": null, "role_description": "outline row", "value": null, "position": "7.00;796.00", "size": "217;15", "children": [{"name": null, "role": "AXStaticText", "description": null, "role_description": "text", "value": "Target Platform", "position": "38.00;796.00", "size": "185;14", "children": []}]}, {"name": null, "role": "AXRow", "description": null, "role_description": "outline row", "value": null, "position": "7.00;811.00", "size": "217;15", "children": [{"name": null, "role": "AXGroup", "description": null, "role_description": "group", "value": null, "position": "7.00;811.00", "size": "217;15", "children": [{"name": null, "role": "AXDisclosureTriangle", "description": null, "role_description": "disclosure triangle", "value": 1, "position": "9.00;811.00", "size": "12;14", "children": []}, {"name": null, "role": "AXStaticText", "description": null, "role_description": "text", "value": "Run/Debug", "position": "25.00;811.00", "size": "198;14", "children": []}]}]}, {"name": null, "role": "AXRow", "description": null, "role_description": "outline row", "value": null, "position": "7.00;826.00", "size": "217;15", "children": [{"name": null, "role": "AXGroup", "description": null, "role_description": "group", "value": null, "position": "7.00;826.00", "size": "217;15", "children": [{"name": null, "role": "AXDisclosureTriangle", "description": null, "role_description": "disclosure triangle", "value": 1, "position": "22.00;826.00", "size": "12;14", "children": []}, {"name": null, "role": "AXStaticText", "description": null, "role_description": "text", "value": "Console", "position": "38.00;826.00", "size": "185;14", "children": []}]}]}, {"name": null, "role": "AXRow", "description": null, "role_description": "outline row", "value": null, "position": "7.00;841.00", "size": "217;15", "children": [{"name": null, "role": "AXStaticText", "description": null, "role_description": "text", "value": "ANSI Support", "position": "51.00;841.00", "size": "172;14", "children": []}]}, {"name": null, "role": "AXRow", "description": null, "role_description": "outline row", "value": null, "position": "7.00;856.00", "size": "217;15", "children": [{"name": null, "role": "AXGroup", "description": null, "role_description": "group", "value": null, "position": "7.00;856.00", "size": "217;15", "children": [{"name": null, "role": "AXDisclosureTriangle", "description": null, "role_description": "disclosure triangle", "value": 1, "position": "22.00;856.00", "size": "12;14", "children": []}, {"name": null, "role": "AXStaticText", "description": null, "role_description": "text", "value": "Launching", "position": "38.00;856.00", "size": "185;14", "children": []}]}]}, {"name": null, "role": "AXRow", "description": null, "role_description": "outline row", "value": null, "position": "7.00;871.00", "size": "217;15", "children": [{"name": null, "role": "AXStaticText", "description": null, "role_description": "text", "value": "Default Launchers", "position": "51.00;871.00", "size": "172;14", "children": []}]}, {"name": null, "role": "AXRow", "description": null, "role_description": "outline row", "value": null, "position": "7.00;886.00", "size": "217;15", "children": [{"name": null, "role": "AXStaticText", "description": null, "role_description": "text", "value": "Launch Configurations", "position": "51.00;886.00", "size": "172;14", "children": []}]}, {"name": null, "role": "AXRow", "description": null, "role_description": "outline row", "value": null, "position": "7.00;901.00", "size": "217;15", "children": [{"name": null, "role": "AXStaticText", "description": null, "role_description": "text", "value": "Perspectives", "position": "38.00;901.00", "size": "185;14", "children": []}]}, {"name": null, "role": "AXRow", "description": null, "role_description": "outline row", "value": null, "position": "7.00;916.00", "size": "217;15", "children": [{"name": null, "role": "AXStaticText", "description": null, "role_description": "text", "value": "String Substitution", "position": "38.00;916.00", "size": "185;14", "children": []}]}, {"name": null, "role": "AXRow", "description": null, "role_description": "outline row", "value": null, "position": "7.00;931.00", "size": "217;15", "children": [{"name": null, "role": "AXStaticText", "description": null, "role_description": "text", "value": "View Management", "position": "38.00;931.00", "size": "185;14", "children": []}]}, {"name": null, "role": "AXRow", "description": null, "role_description": "outline row", "value": null, "position": "7.00;946.00", "size": "217;15", "children": [{"name": null, "role": "AXGroup", "description": null, "role_description": "group", "value": null, "position": "7.00;946.00", "size": "217;15", "children": [{"name": null, "role": "AXDisclosureTriangle", "description": null, "role_description": "disclosure triangle", "value": 0, "position": "9.00;946.00", "size": "12;14", "children": []}, {"name": null, "role": "AXStaticText", "description": null, "role_description": "text", "value": "Version Control (Team)", "position": "25.00;946.00", "size": "198;14", "children": []}]}]}, {"name": null, "role": "AXColumn", "description": null, "role_description": "column", "value": null, "position": "7.00;-674.00", "size": "217;1635", "children": []}]}, {"name": null, "role": "AXScrollBar", "description": null, "role_description": "scroll bar", "value": 0.0, "position": "7.00;945.00", "size": "166;16", "children": [{"name": null, "role": "AXValueIndicator", "description": null, "role_description": "value indicator", "value": 0.0, "position": "8.00;949.00", "size": "125;12", "children": []}, {"name": null, "role": "AXButton", "description": null, "role_description": "increment arrow button", "value": null, "position": "7.00;945.00", "size": "0;0", "children": []}, {"name": null, "role": "AXButton", "description": null, "role_description": "decrement arrow button", "value": null, "position": "7.00;945.00", "size": "0;0", "children": []}, {"name": null, "role": "AXButton", "description": null, "role_description": "increment page button", "value": null, "position": "133.50;949.00", "size": "40;12", "children": []}, {"name": null, "role": "AXButton", "description": null, "role_description": "decrement page button", "value": null, "position": "7.00;949.00", "size": "1;12", "children": []}]}, {"name": null, "role": "AXScrollBar", "description": null, "role_description": "scroll bar", "value": 1.0, "position": "157.00;59.00", "size": "16;902", "children": [{"name": null, "role": "AXValueIndicator", "description": null, "role_description": "value indicator", "value": 1.0, "position": "161.00;463.50", "size": "12;496", "children": []}, {"name": null, "role": "AXButton", "description": null, "role_description": "increment arrow button", "value": null, "position": "157.00;59.00", "size": "0;0", "children": []}, {"name": null, "role": "AXButton", "description": null, "role_description": "decrement arrow button", "value": null, "position": "157.00;59.00", "size": "0;0", "children": []}, {"name": null, "role": "AXButton", "description": null, "role_description": "increment page button", "value": null, "position": "161.00;960.00", "size": "12;1", "children": []}, {"name": null, "role": "AXButton", "description": null, "role_description": "decrement page button", "value": null, "position": "161.00;59.00", "size": "12;404", "children": []}]}]}, {"name": "type_filter_text", "role": "AXTextField", "description": null, "role_description": "search text field", "value": "", "position": "7.00;35.00", "size": "166;19", "children": []}, {"name": null, "role": "AXButton", "description": null, "role_description": "close button", "value": null, "position": "7.00;6.00", "size": "14;16", "children": []}, {"name": null, "role": "AXButton", "description": null, "role_description": "zoom button", "value": null, "position": "47.00;6.00", "size": "14;16", "children": [{"name": null, "role": "AXGroup", "description": null, "role_description": "group", "value": null, "position": "47.00;6.00", "size": "14;16", "children": [{"name": null, "role": "AXGroup", "description": null, "role_description": "group", "value": null, "position": "47.00;6.00", "size": "14;16", "children": []}]}]}, {"name": null, "role": "AXButton", "description": null, "role_description": "minimize button", "value": null, "position": "27.00;6.00", "size": "14;16", "children": []}, {"name": null, "role": "AXStaticText", "description": null, "role_description": "text", "value": "Preferences", "position": "558.00;5.00", "size": "83;16", "children": []}]}